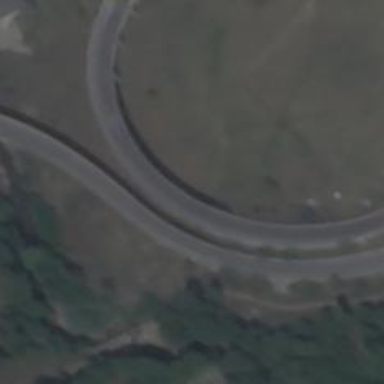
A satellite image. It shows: Trunk link highway.